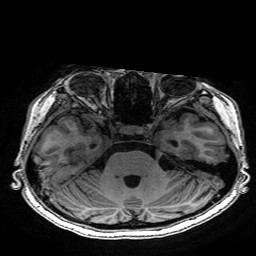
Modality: T1w
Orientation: coronal
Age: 21
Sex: female
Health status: healthy
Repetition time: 2.53 s
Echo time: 0.0034 s